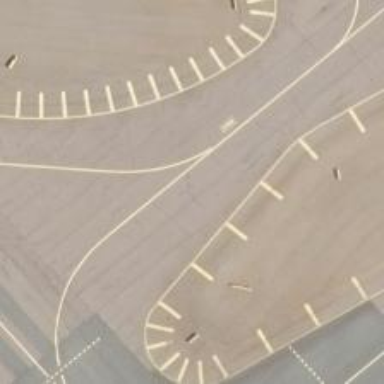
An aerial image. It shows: Image of taxiway at airport.